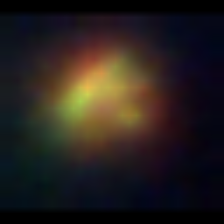
Taxon: NanoPlankton
Group: Other